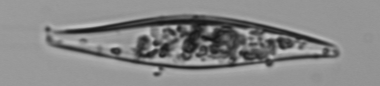
Label: Pleurosigma